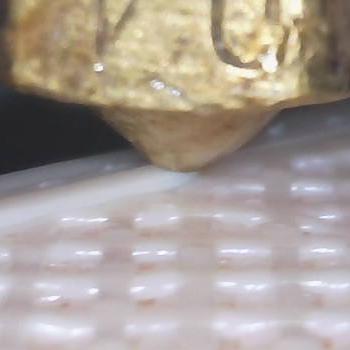
Flow rate: 168%